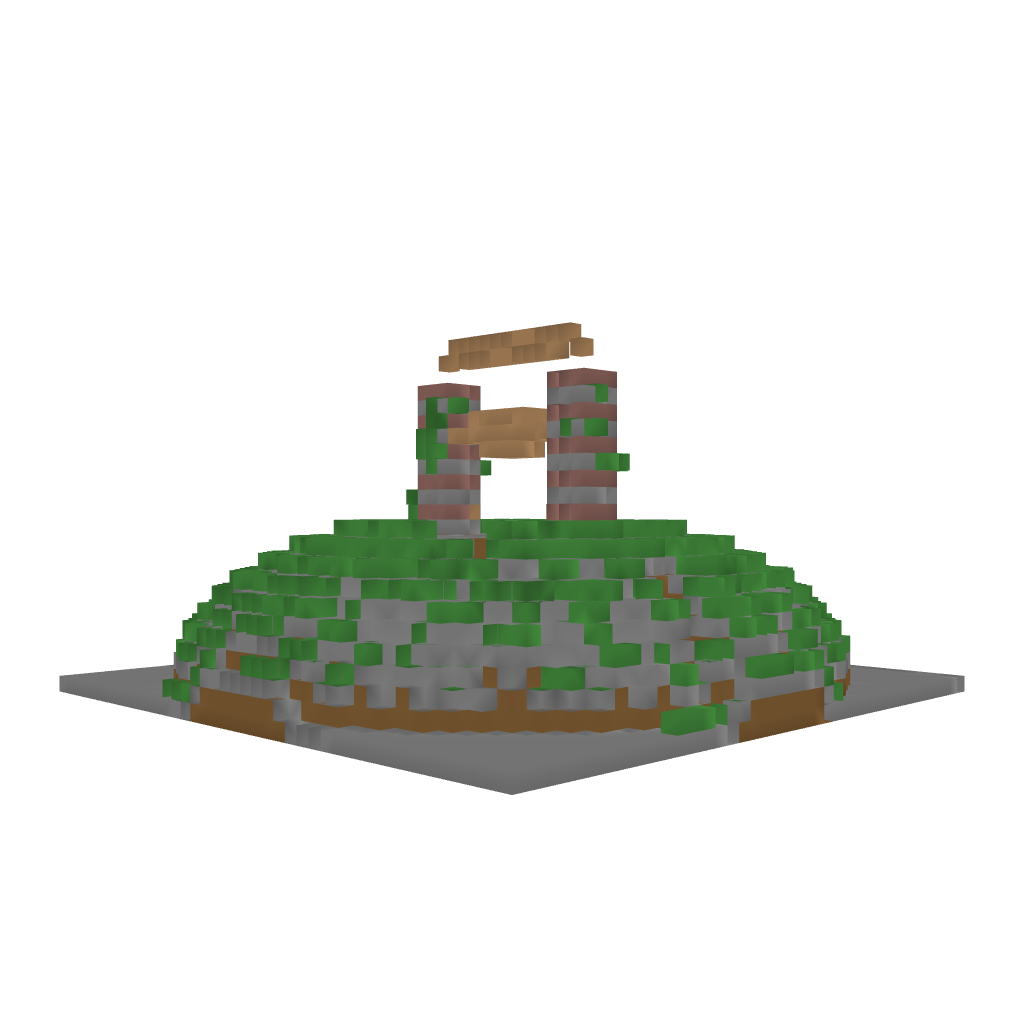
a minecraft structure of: Oriental Entrance Way bad low quality